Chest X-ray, PA view. Patient: 45 years old, sex M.
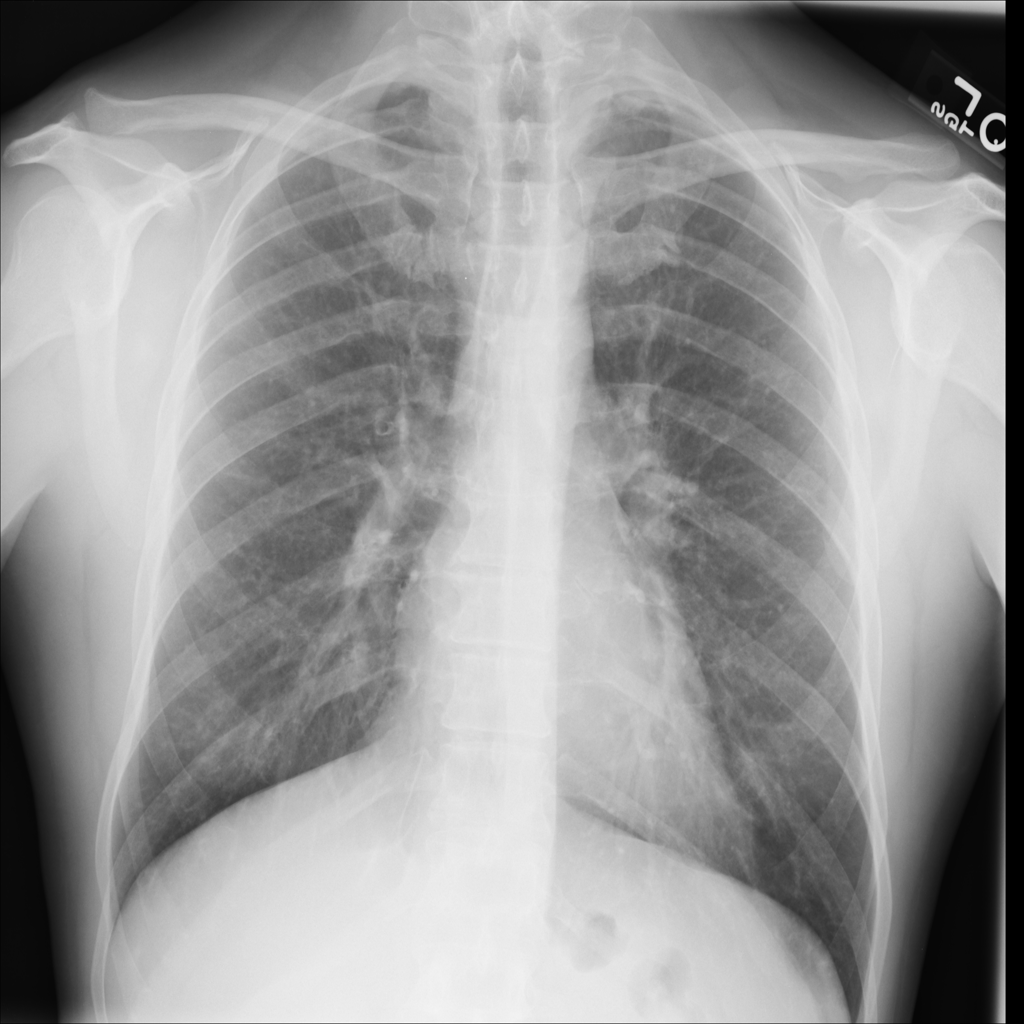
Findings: No Finding